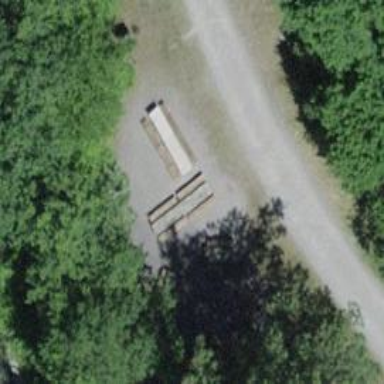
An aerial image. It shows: Picnic table located in leisure land area.